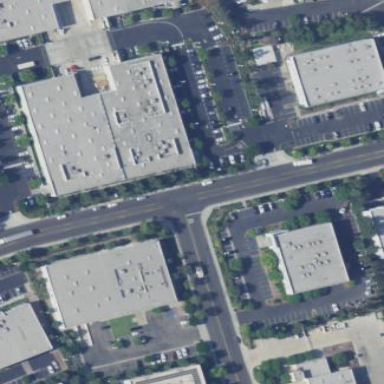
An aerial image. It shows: Commercial building.